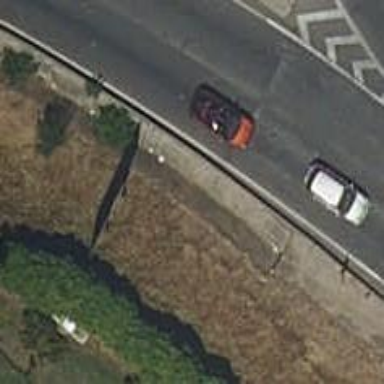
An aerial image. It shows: Guard rail as barrier.